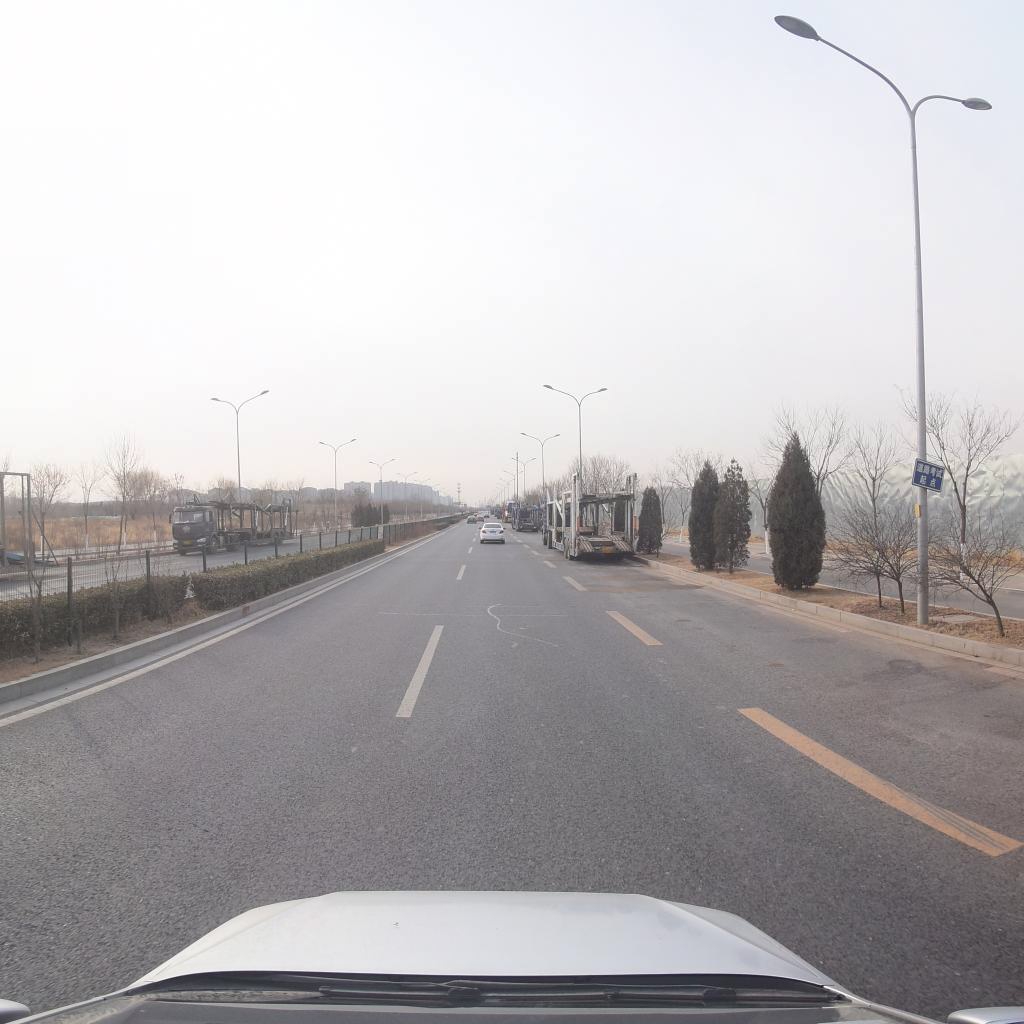
Region: Fengtai
Road damage annotations: longitudinal patch, transverse patch